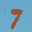
Label: 9